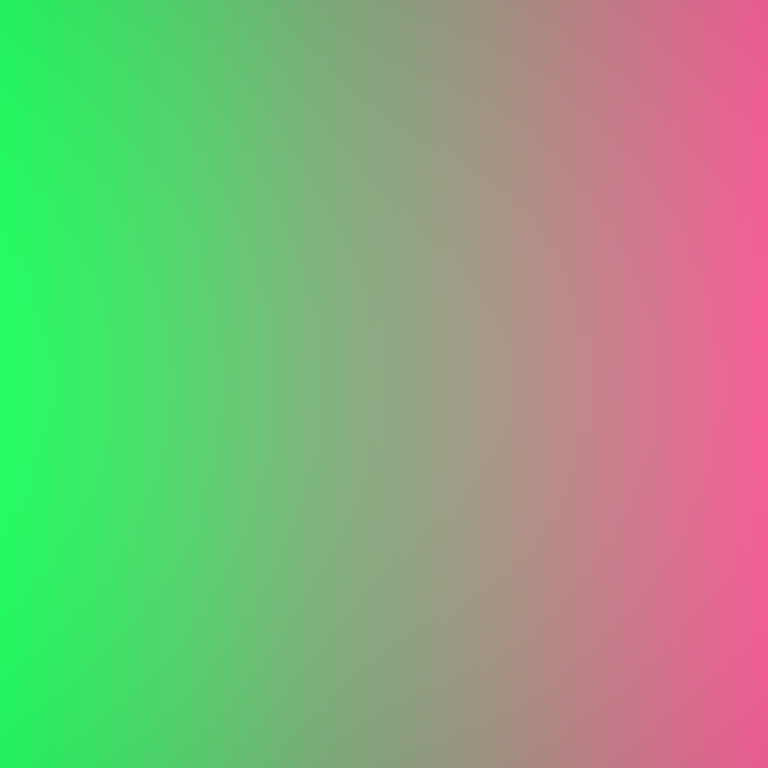
Abstract light effect, smooth gradient from vibrant green to soft pink, calm atmosphere, diffuse light, no room, no furniture, no objects.